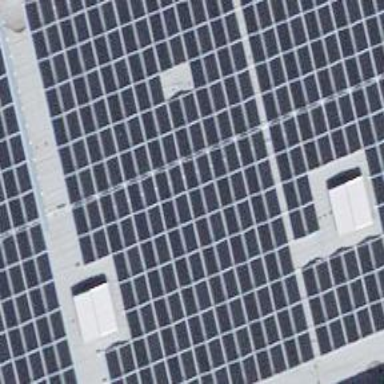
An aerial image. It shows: Solar power generator.